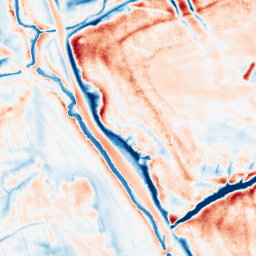
Category: classical
Decomposition family: uniform
Decomposition parameters: size: 20
Upsampling method: cubic_catmull_rom
Upsampling parameters: scale: 4
Upsampling scale: 4